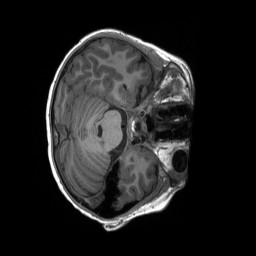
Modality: T1w
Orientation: axial
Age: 11
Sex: male
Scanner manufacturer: siemens
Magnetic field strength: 3 T
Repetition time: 2.3 s
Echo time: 0.00232 s